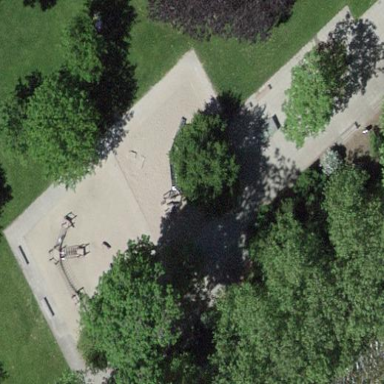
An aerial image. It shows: Playground area for leisure land.